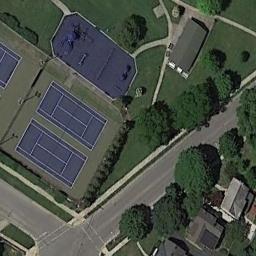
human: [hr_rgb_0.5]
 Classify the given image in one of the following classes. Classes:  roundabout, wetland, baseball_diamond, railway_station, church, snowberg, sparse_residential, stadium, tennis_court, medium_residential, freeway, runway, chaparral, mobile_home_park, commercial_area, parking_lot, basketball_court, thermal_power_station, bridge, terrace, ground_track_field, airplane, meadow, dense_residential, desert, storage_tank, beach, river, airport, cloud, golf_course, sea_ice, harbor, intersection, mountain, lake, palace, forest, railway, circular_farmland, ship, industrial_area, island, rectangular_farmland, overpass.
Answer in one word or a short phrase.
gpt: tennis_court